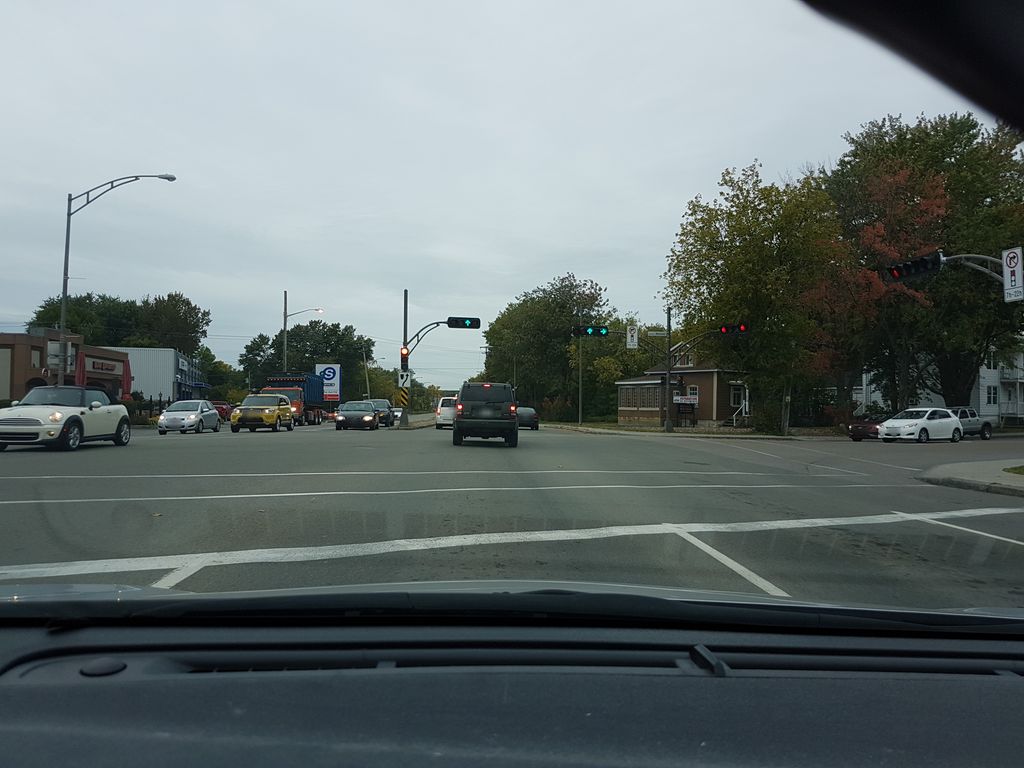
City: quebec_city